Question:
I've added this image, I hope you can see it, of a user interface login. Notice the text field is transparent with the exception of the line at the bottom. What code do I put in to get that affect? Can I put the necessary information in the "user defined runtime attributes"?
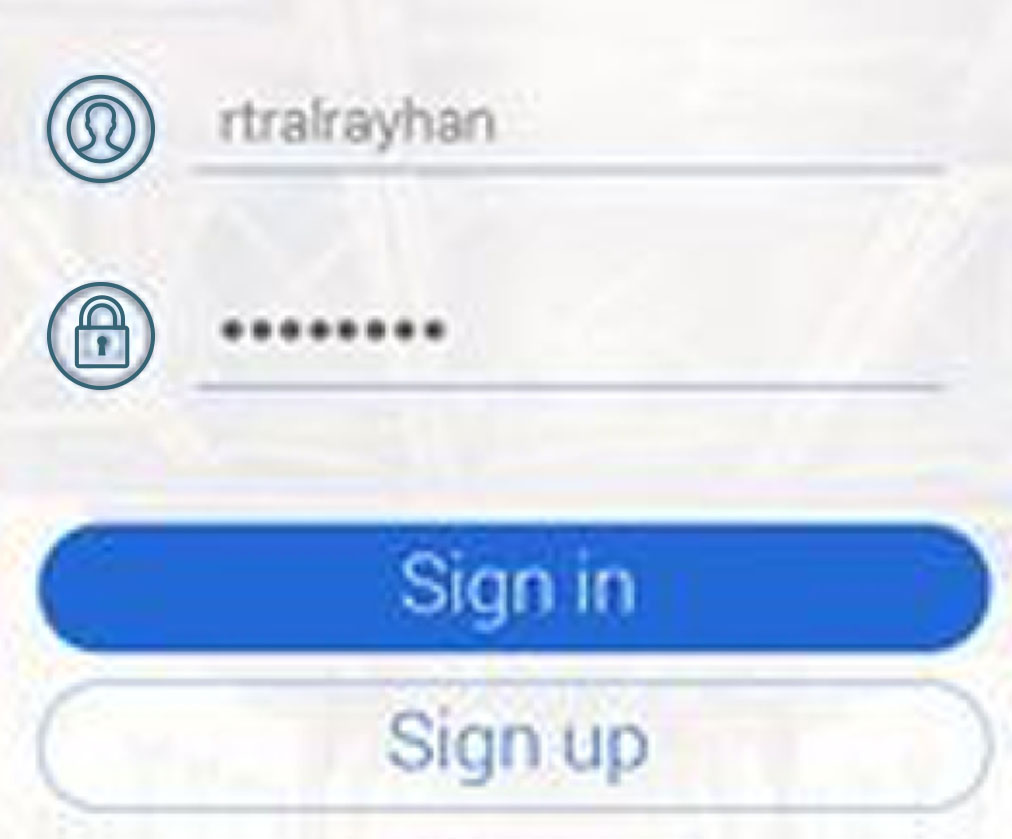
Answer: <URL>
Create a subclass of 'UITextField' as below, And simply set this class in your storyboard to 'UITextField'
'''
import UIKit
class HSUnderLineTextField: UITextField , UITextFieldDelegate {
let border = CALayer()
@IBInspectable open var lineColor : UIColor = UIColor.black {
didSet{
border.borderColor = lineColor.cgColor
}
}
@IBInspectable open var selectedLineColor : UIColor = UIColor.black {
didSet{
}
}
@IBInspectable open var lineHeight : CGFloat = CGFloat(1.0) {
didSet{
border.frame = CGRect(x: 0, y: self.frame.size.height - lineHeight, width: self.frame.size.width, height: self.frame.size.height)
}
}
required init?(coder aDecoder: (NSCoder?)) {
super.init(coder: aDecoder!)
self.delegate=self;
border.borderColor = lineColor.cgColor
self.attributedPlaceholder = NSAttributedString(string: self.placeholder ?? "",
attributes: [NSAttributedString.Key.foregroundColor: UIColor.white])
border.frame = CGRect(x: 0, y: self.frame.size.height - lineHeight, width: self.frame.size.width, height: self.frame.size.height)
border.borderWidth = lineHeight
self.layer.addSublayer(border)
self.layer.masksToBounds = true
}
override func draw(_ rect: CGRect) {
border.frame = CGRect(x: 0, y: self.frame.size.height - lineHeight, width: self.frame.size.width, height: self.frame.size.height)
}
override func awakeFromNib() {
super.awakeFromNib()
border.frame = CGRect(x: 0, y: self.frame.size.height - lineHeight, width: self.frame.size.width, height: self.frame.size.height)
self.delegate = self
}
func textFieldDidBeginEditing(_ textField: UITextField) {
border.borderColor = selectedLineColor.cgColor
}
func textFieldDidEndEditing(_ textField: UITextField) {
border.borderColor = lineColor.cgColor
}
}
'''
<URL>
Set 'lineColor' and 'selectedLineColor' from the storyboard and run your project.